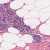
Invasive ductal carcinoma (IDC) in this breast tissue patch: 0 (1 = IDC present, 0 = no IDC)